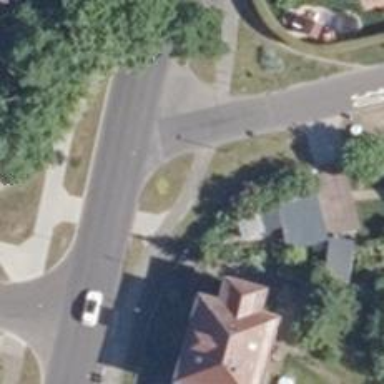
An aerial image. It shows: Sidewalk.